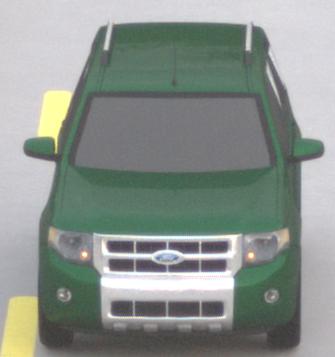
Make: Ford
Model: Escape Hybrid
Detailed model: -
Model produced from: 2004
Model produced until: 2012
Doors: 5
Color: green
Road condition: dry road
Daytime: sunrise or sunset
Contrast: low contrast